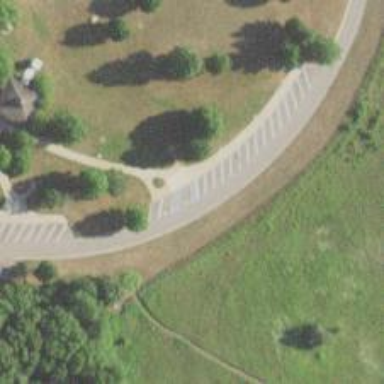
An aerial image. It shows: Rest area on the road.